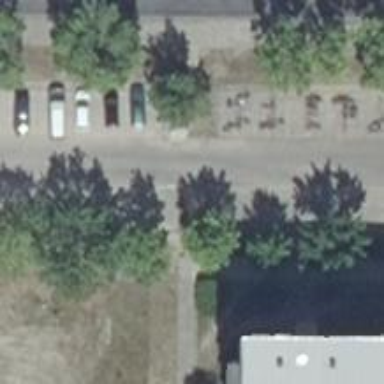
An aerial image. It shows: Parking aisle designated as service road.